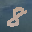
Label: 8